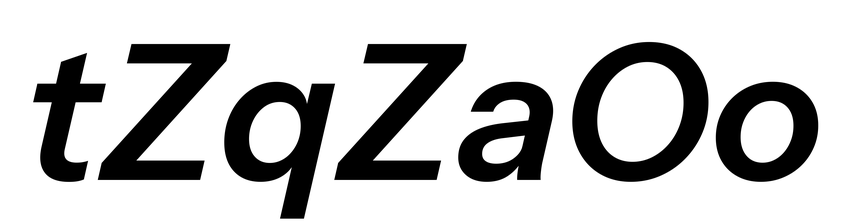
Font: InstrumentSans-Italic_SemiBold_Italic